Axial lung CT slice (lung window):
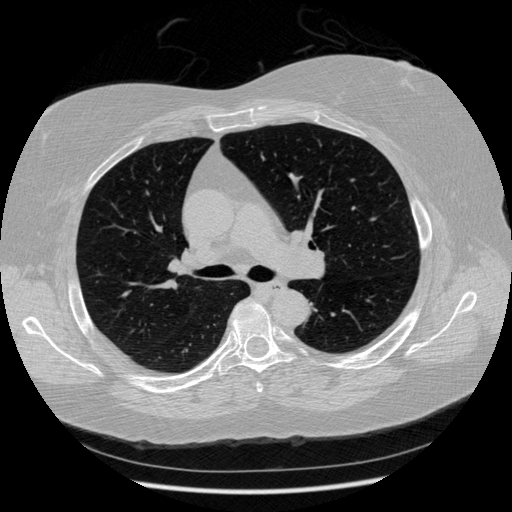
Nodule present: no